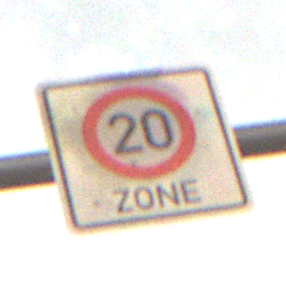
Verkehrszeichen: BeginnZone20
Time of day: Night
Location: Outdoor (Nature)
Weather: Clear
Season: NotSpecified
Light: Natural